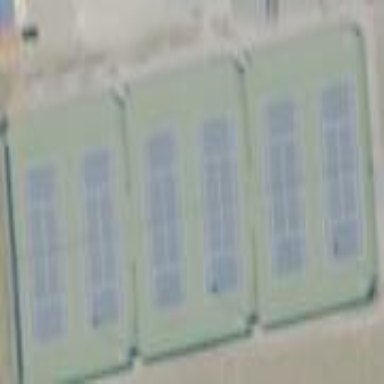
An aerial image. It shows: Tennis court in leisure pitch.